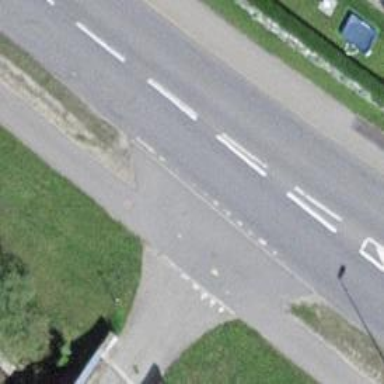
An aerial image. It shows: Primary highway.